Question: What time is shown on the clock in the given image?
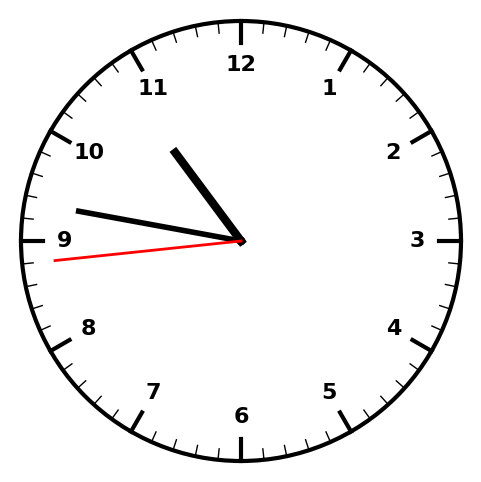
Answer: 10:46:44